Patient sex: F
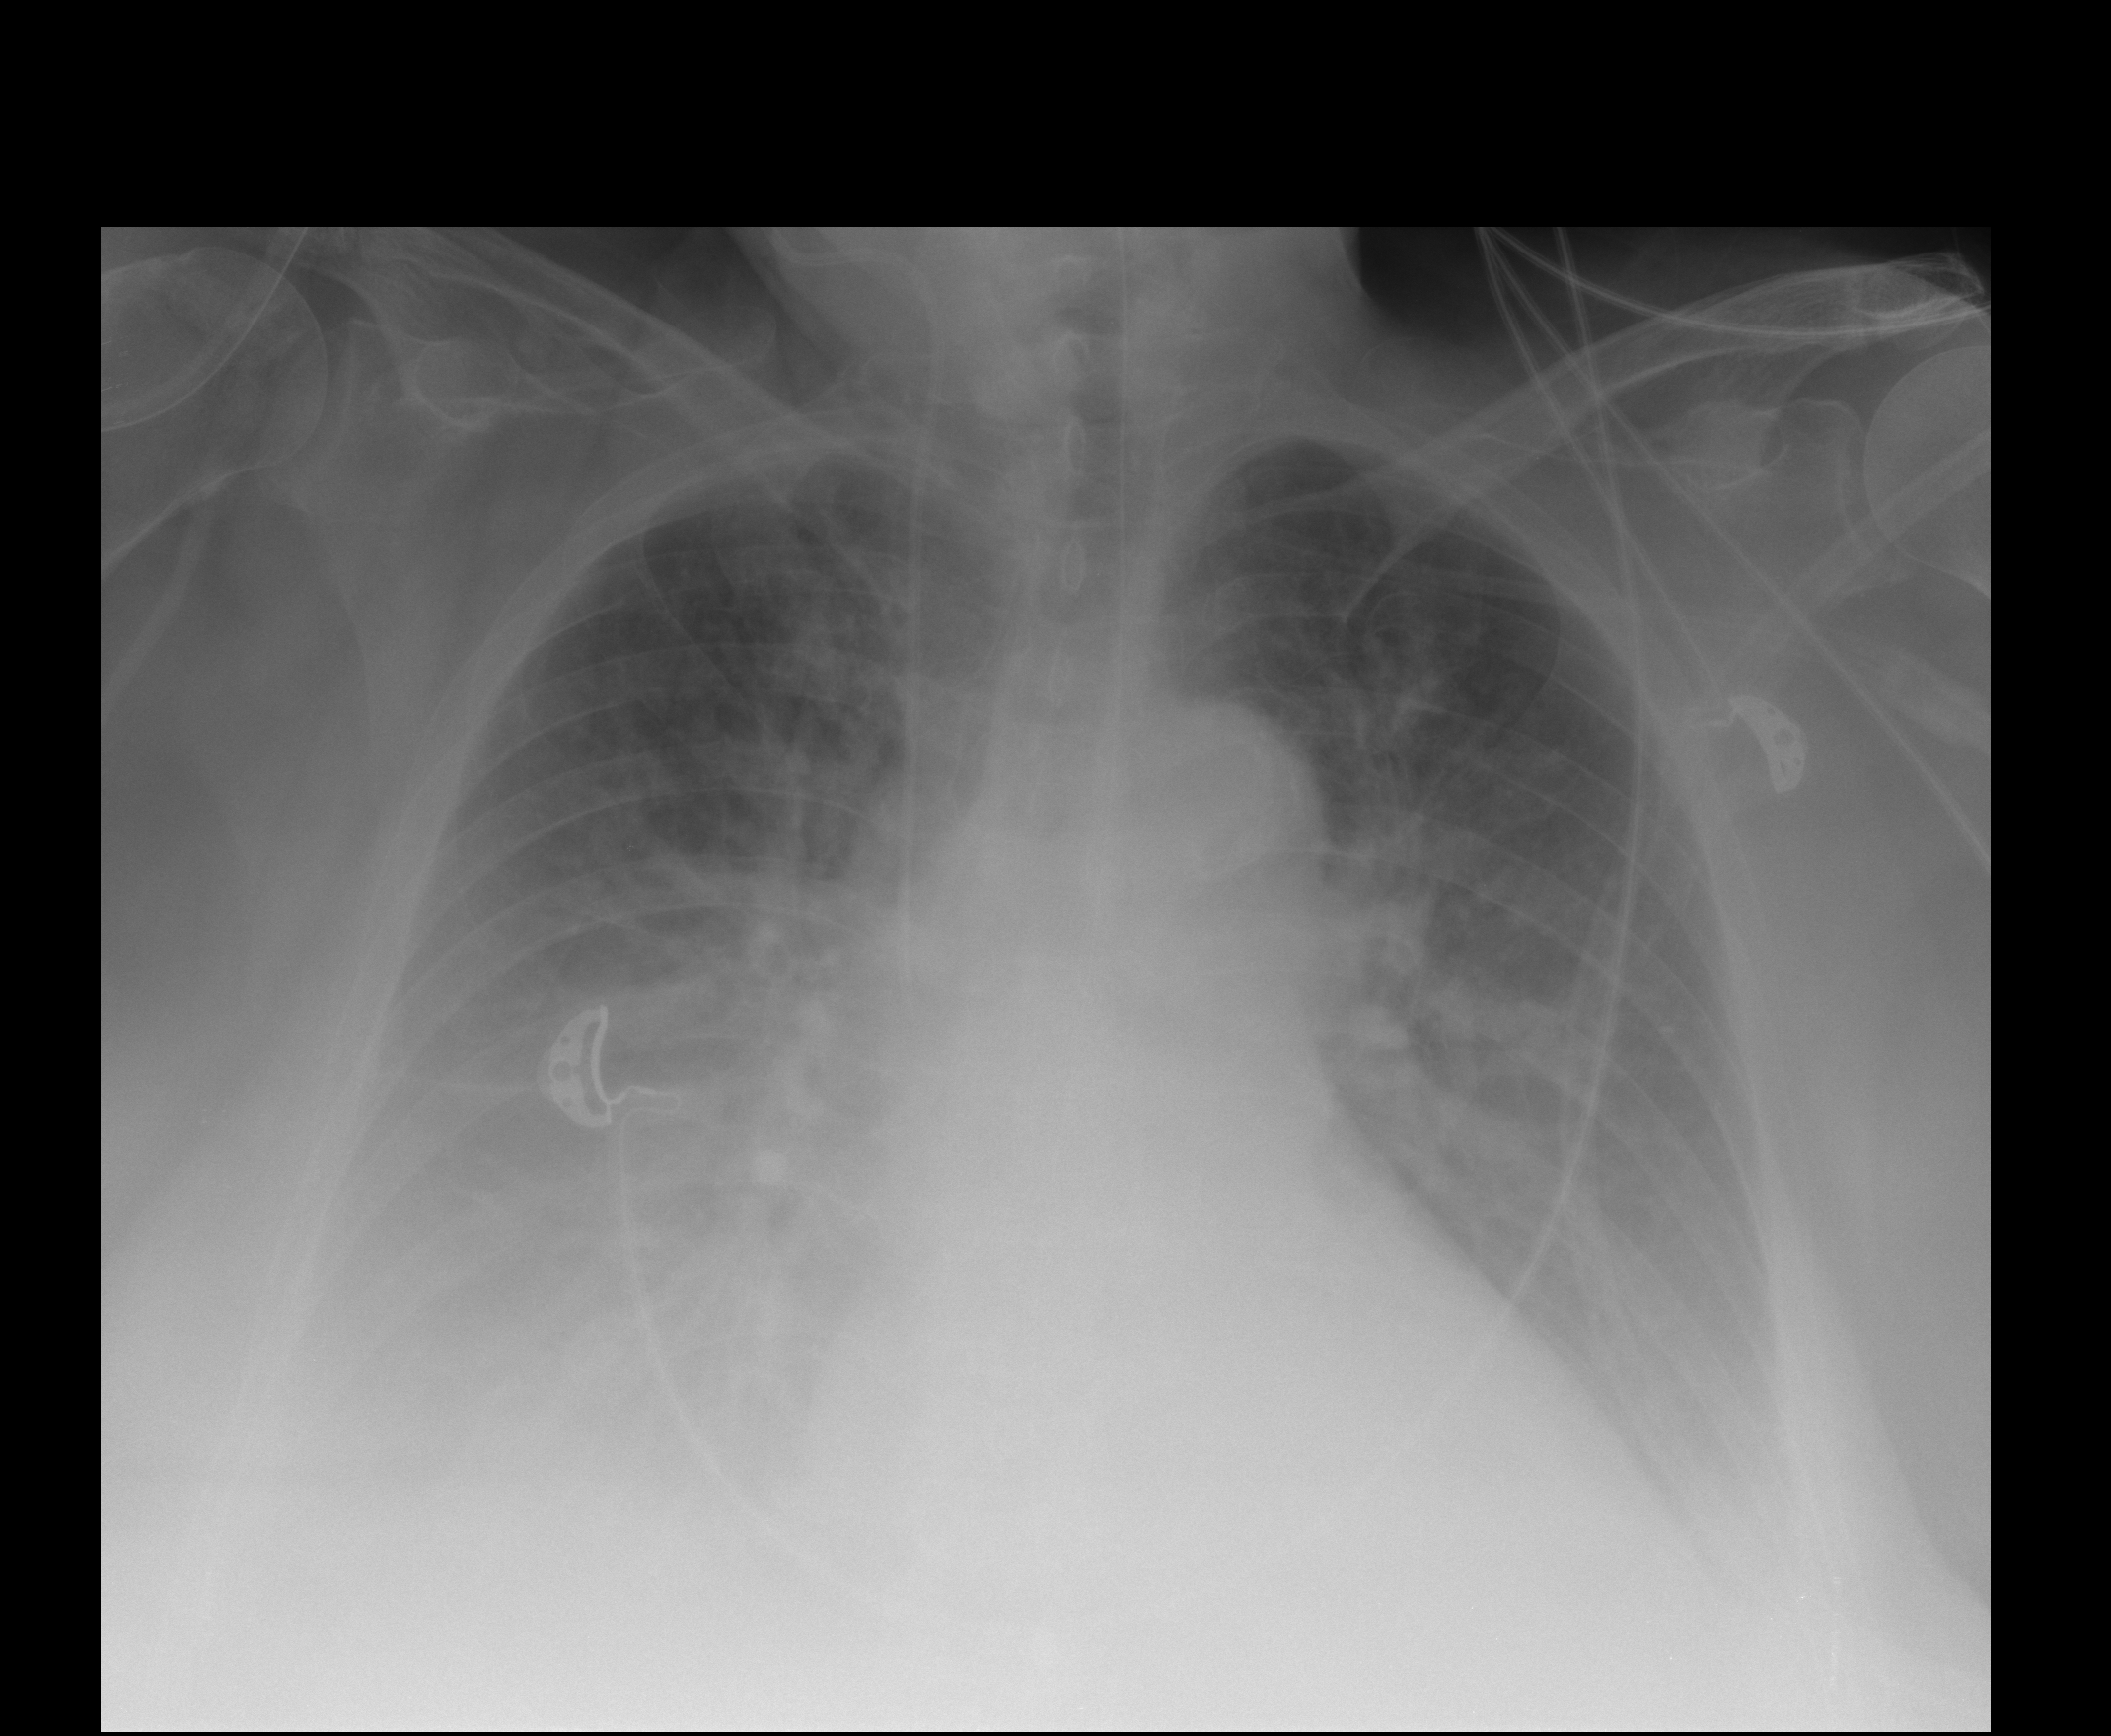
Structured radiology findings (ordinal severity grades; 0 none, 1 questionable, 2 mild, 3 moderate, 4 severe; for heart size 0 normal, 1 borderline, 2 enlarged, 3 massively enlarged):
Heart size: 2
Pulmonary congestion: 3
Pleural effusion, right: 3
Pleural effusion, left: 2
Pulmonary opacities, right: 2
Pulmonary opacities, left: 0
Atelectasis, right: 3
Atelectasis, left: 2